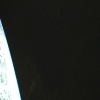
Label: space